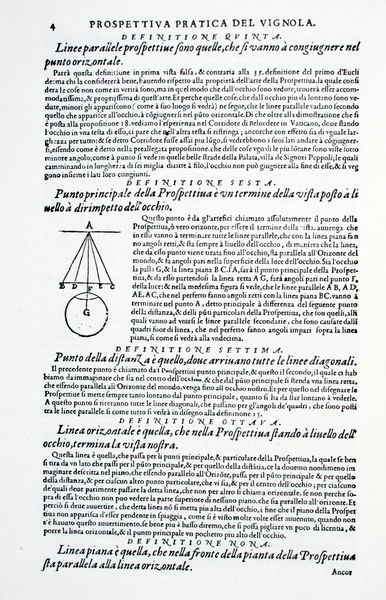
Titel: Le due Regole della Prospettiva practica, Seite 4
Künstler: Jiacomo Barozzi da Vignola
Standort: London
Institution: British Library
Schlagwörter: weiß, dreieck, frankreich, schwarz, skizze, zeichnung, schirm, architektur, ebene, auge, figur, blatt, renaissance, kreis, holzschnitt, schrift, papier, italien, perspektive, grafik, graphik, linien, spalten, detail, striche, fluchtlinien, foto, fotografie, buch, strahlen, linie, druck, seite, illustration, text, buchstaben, punkt, kunst, darstellung, tinte, schema, rom, schriftbild, buchdruck, buchseite, kursiv, photo, florenz, absätze, dürer, absatz, schriftstück, forschung, schief, geometrie, handschrift, abbildung, beschreibung, dokument, aufsatz, wissenschaft, traktat, paier, winkel, latein, da vinci, messungen, maße, mathematik, anleitung, mechanik, theorie, italienisch, abstand, blocksatz, entfernung, lehrbuch, überschriften, handbuch, photgraphie, buc, diagramm, physik, naturwissenschaft, optik, blickpunkt, sehstrahlen, geschrieben, perpsektive, architekturtheorie, kursive, definition, iconologia, letterndruck, manual, perspektivtraktat, pratica, prospettiva, regole, vignola, kunsttheorie, g, a, schrift handbuch, tractat, kreius, #buchstaben